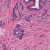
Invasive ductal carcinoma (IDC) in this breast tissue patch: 1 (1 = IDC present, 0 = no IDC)